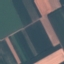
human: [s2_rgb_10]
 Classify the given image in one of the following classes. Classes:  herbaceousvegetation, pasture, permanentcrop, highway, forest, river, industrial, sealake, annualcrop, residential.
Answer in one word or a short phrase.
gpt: AnnualCrop